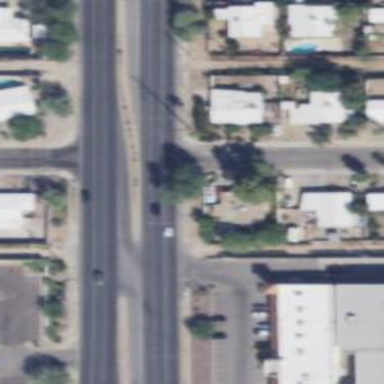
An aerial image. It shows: Alley classified as service road.